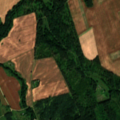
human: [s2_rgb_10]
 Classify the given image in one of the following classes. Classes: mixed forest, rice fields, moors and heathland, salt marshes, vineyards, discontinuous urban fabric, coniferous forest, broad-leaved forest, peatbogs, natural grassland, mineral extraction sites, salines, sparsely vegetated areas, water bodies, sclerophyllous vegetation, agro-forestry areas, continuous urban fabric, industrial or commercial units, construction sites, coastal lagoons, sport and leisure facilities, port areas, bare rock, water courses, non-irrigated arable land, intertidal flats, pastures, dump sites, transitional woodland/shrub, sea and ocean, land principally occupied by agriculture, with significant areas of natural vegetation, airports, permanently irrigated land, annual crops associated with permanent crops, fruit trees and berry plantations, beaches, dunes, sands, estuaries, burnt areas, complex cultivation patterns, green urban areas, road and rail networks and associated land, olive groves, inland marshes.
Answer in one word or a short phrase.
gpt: non-irrigated arable land, land principally occupied by agriculture, with significant areas of natural vegetation, coniferous forest, mixed forest, transitional woodland/shrub